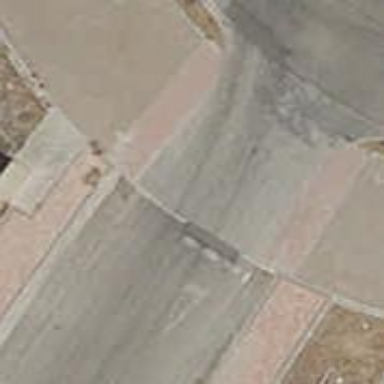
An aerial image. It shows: Uncontrolled road crossing.